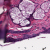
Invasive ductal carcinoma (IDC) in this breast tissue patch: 0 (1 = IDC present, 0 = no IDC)